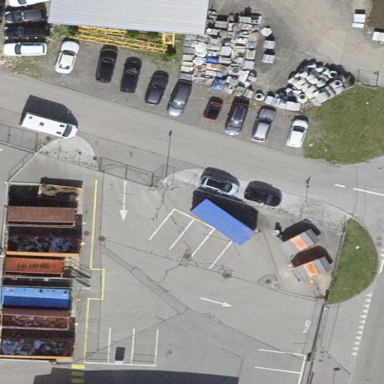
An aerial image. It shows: Recycling centre providing amenities for recycling.